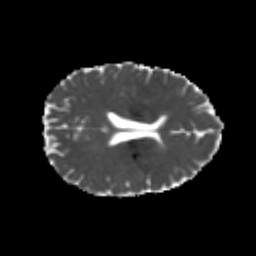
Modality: MD
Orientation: axial
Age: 20
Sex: female
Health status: healthy
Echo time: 0.074 s